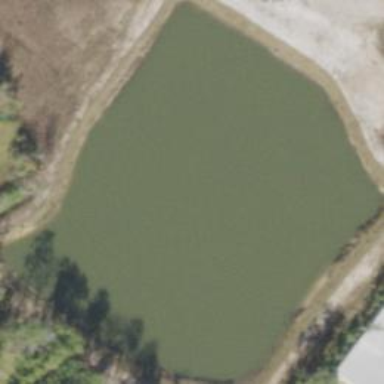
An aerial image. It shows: Retention basin filled with water.